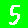
Digit: 5